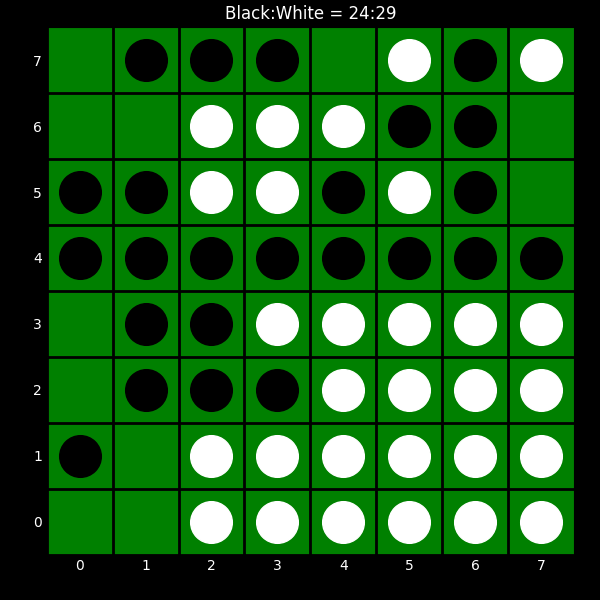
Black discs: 24
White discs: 29